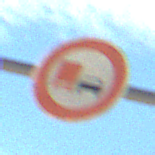
Verkehrszeichen: UeberholverbotKraftfahrzeuge
Umgebung: Outdoor, Nature
Tageszeit: MorningAfternoon
Wetter: PartlyCloudy
Licht: Natural
Jahreszeit: NotSpecified
Kontrast: HighContrast